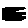
Label: moon